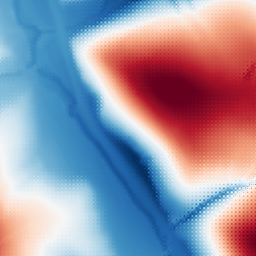
Category: multiscale
Decomposition family: dog
Decomposition parameters: sigma_low: 2
sigma_high: 100
Upsampling method: regularized
Upsampling parameters: scale: 2
lambda_reg: 0.1
Upsampling scale: 2